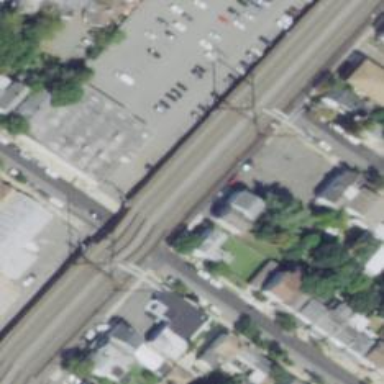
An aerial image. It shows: Railway bridge with electrified contact lines.